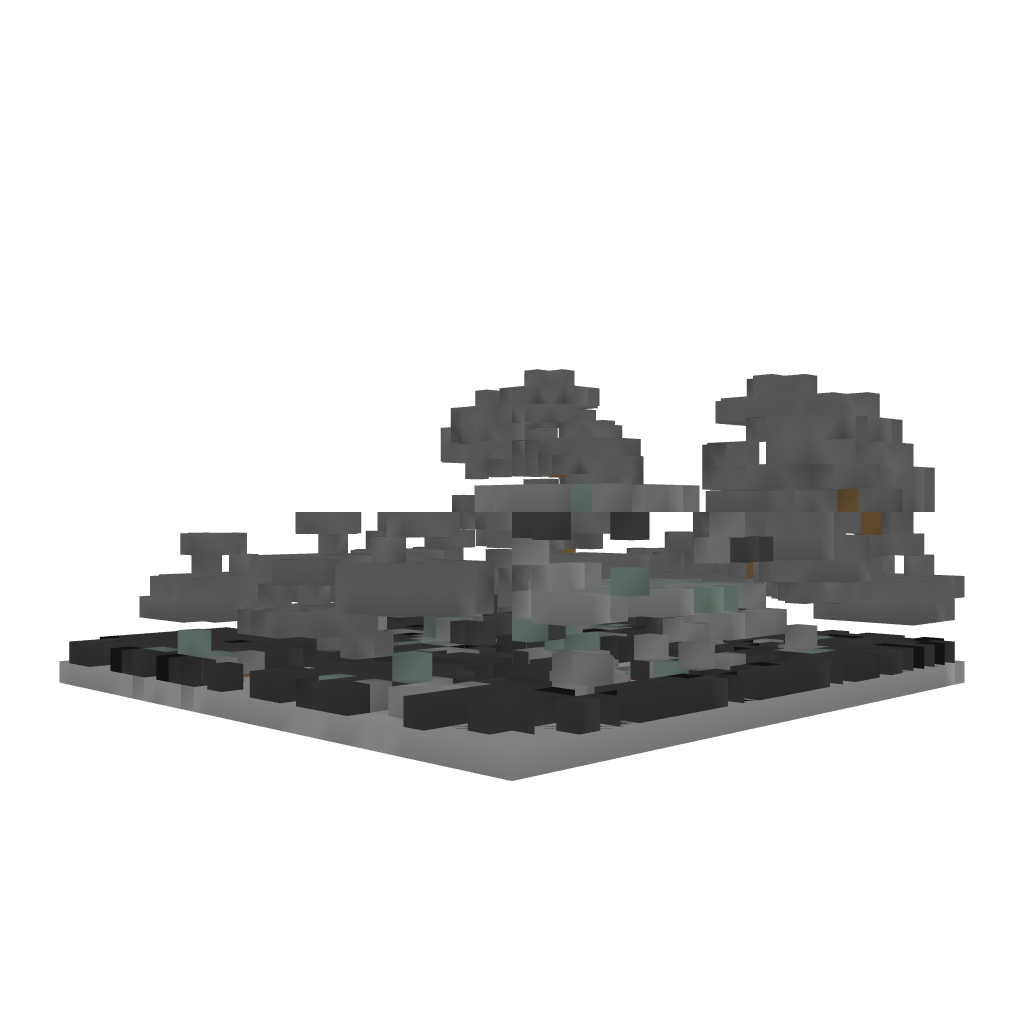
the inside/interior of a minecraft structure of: Decorative Ruin